Field crop: maize
Growth stage: 1
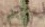
Species: atriplex